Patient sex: M
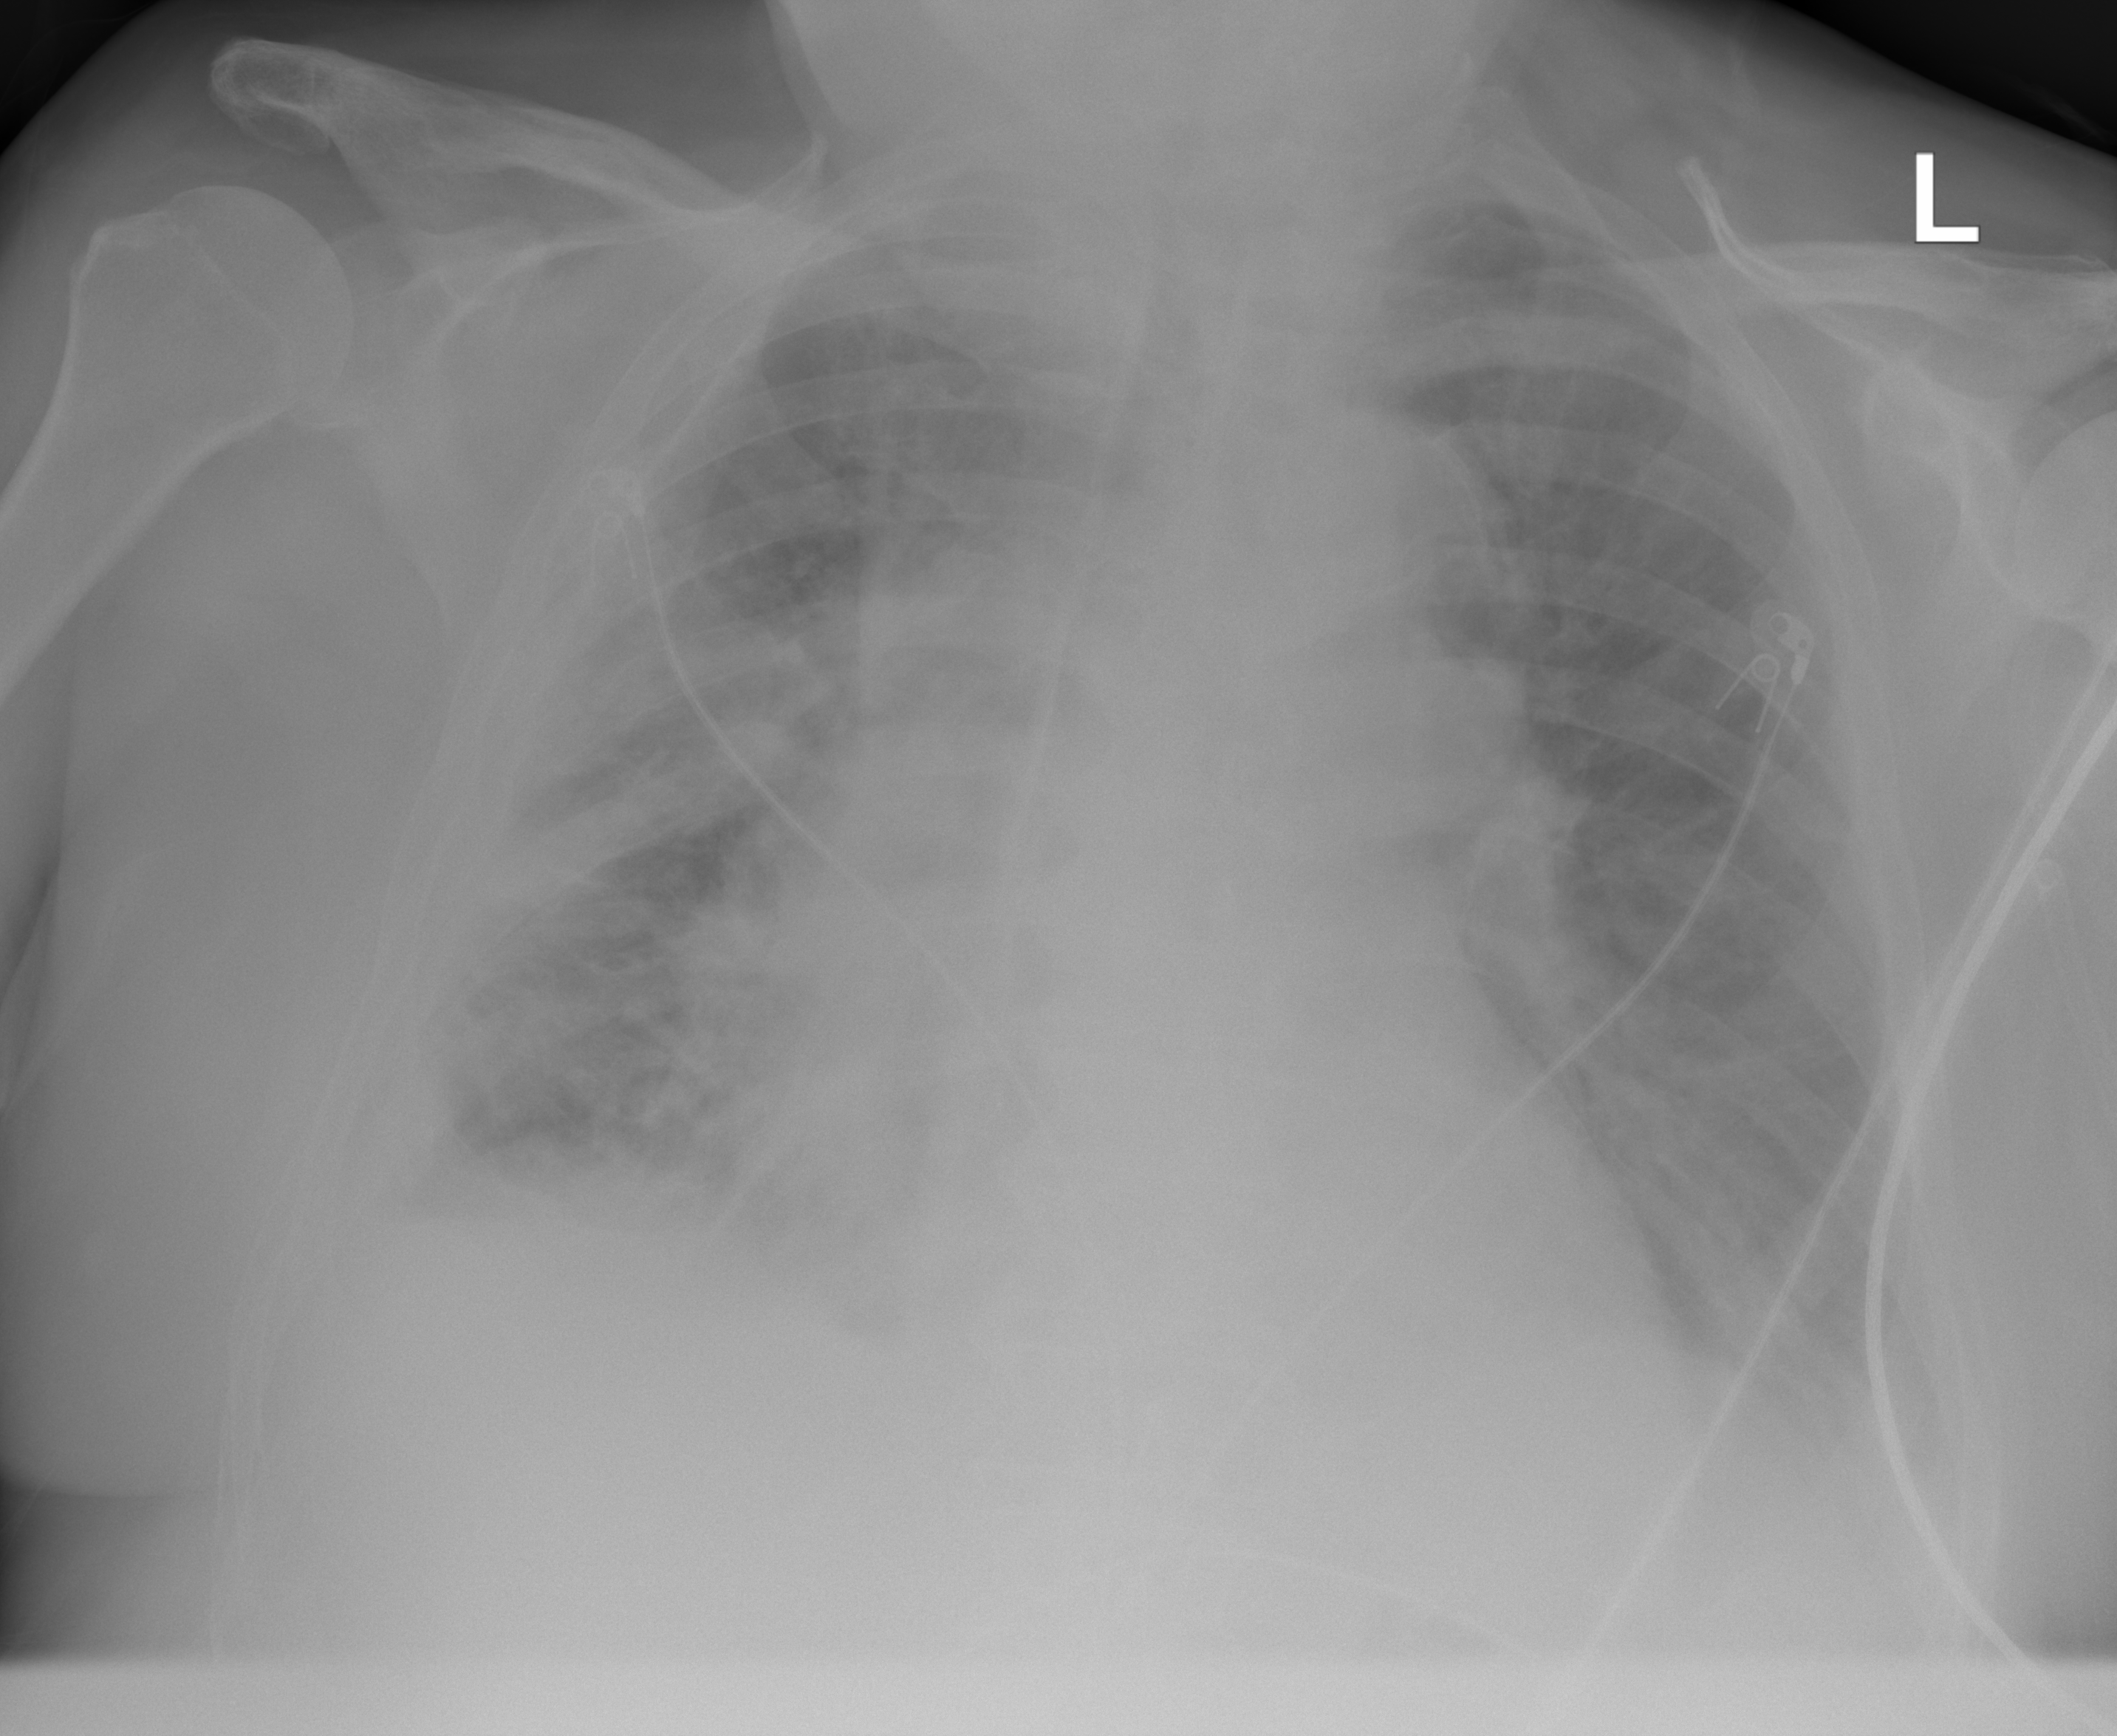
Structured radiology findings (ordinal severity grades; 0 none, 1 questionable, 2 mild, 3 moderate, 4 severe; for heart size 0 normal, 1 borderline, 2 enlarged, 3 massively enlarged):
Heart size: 2
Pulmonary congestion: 3
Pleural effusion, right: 3
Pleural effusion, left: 2
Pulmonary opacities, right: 3
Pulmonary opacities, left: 3
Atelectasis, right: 3
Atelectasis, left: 2